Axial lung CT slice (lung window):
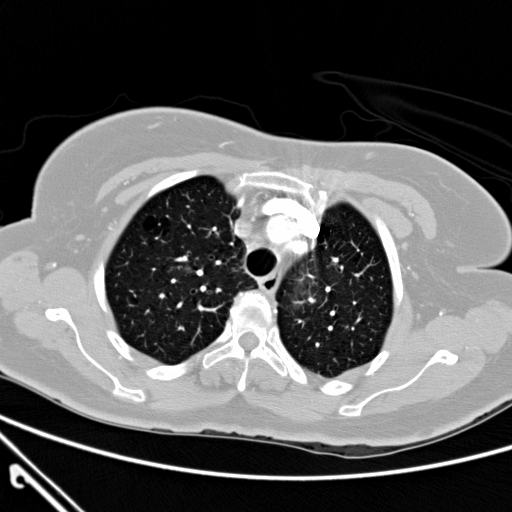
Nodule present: no